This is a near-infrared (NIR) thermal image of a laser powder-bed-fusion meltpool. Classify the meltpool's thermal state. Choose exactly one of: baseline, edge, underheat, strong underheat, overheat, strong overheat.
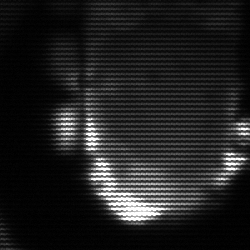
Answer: baseline